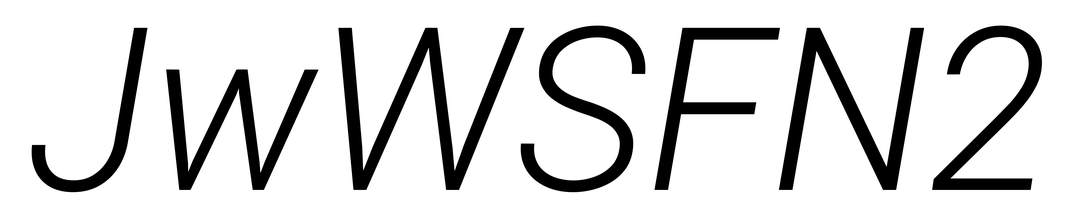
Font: Roboto-Italic_Light_Italic